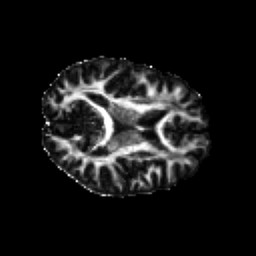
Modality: FA
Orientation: axial
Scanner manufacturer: ge
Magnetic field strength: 3 T
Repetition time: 8.8 s
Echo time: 0.085 s